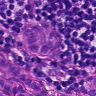
Metastatic tissue present: yes